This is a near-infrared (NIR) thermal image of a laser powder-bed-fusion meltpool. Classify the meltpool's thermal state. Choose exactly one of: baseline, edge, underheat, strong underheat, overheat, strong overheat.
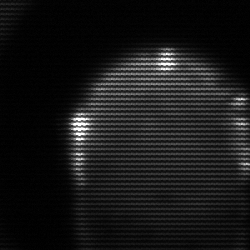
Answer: edge